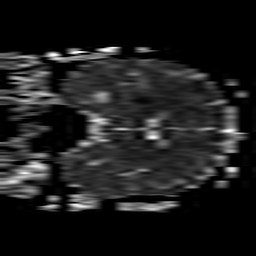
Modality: ADC
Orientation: coronal
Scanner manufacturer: philips
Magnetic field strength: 1.5 T
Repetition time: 3.395 s
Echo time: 0.06922 s